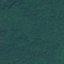
Land use / land cover: Forest